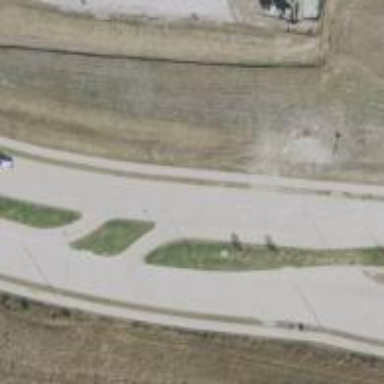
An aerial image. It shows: Secondary link road.